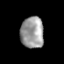
Tissue: prostate
Cell type: Fibroblasts
Senescence score: 0.7074
Nuclear area (px): 715
Mean DAPI intensity: 155.534